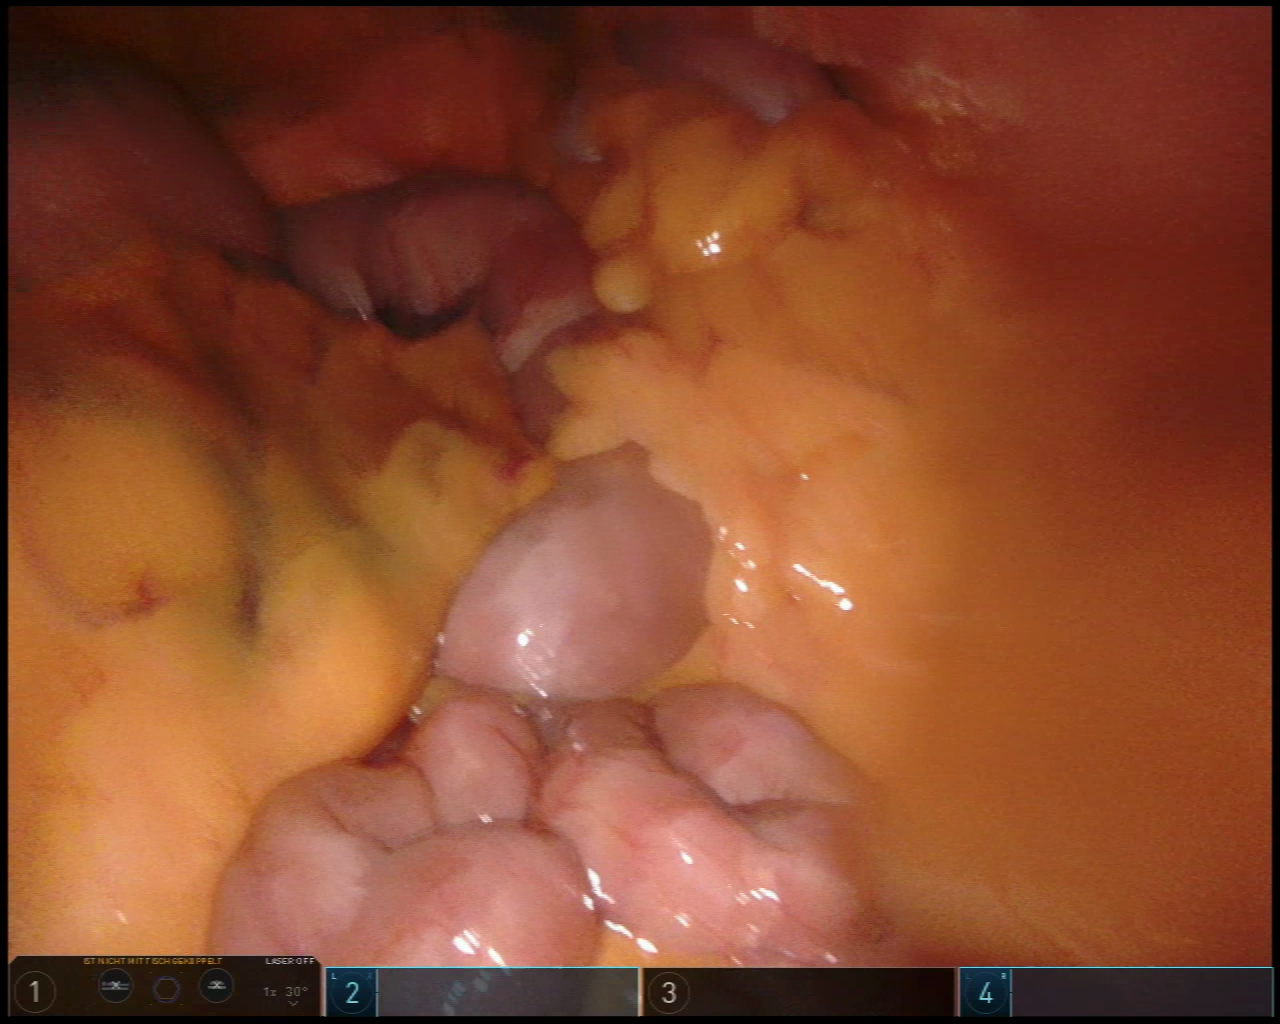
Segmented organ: small_intestine
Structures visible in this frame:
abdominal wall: no
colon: yes
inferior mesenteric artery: no
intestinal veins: no
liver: no
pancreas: no
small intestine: yes
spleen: no
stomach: no
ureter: no
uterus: no
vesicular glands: no